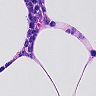
Metastatic tissue present: no